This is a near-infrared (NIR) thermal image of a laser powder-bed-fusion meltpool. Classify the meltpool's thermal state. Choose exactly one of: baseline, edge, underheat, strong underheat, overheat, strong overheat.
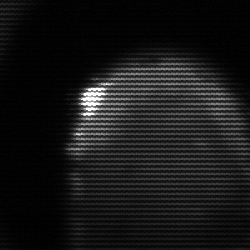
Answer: edge